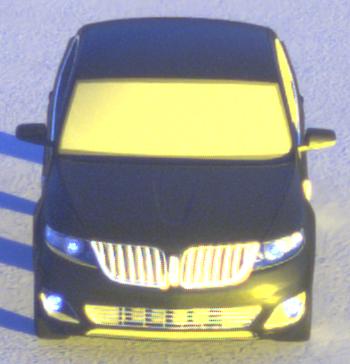
Make: Lincoln
Model: MKS
Detailed model: -
Model produced from: 2008
Model produced until: 2011
Doors: 4
Color: black
Road condition: dry road
Daytime: sunrise or sunset
Contrast: high contrast